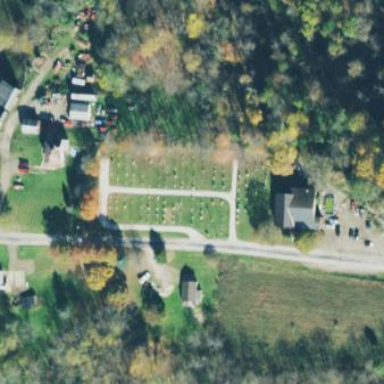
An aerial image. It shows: Graveyard.